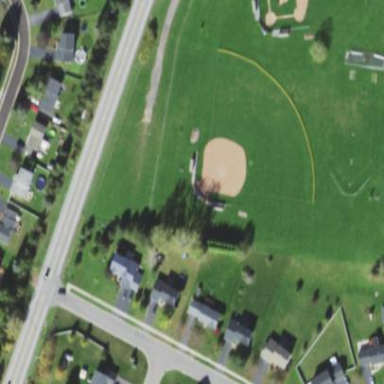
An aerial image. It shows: Baseball pitch for leisure land activities.